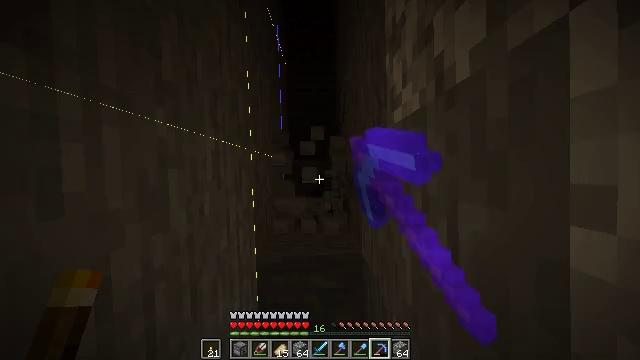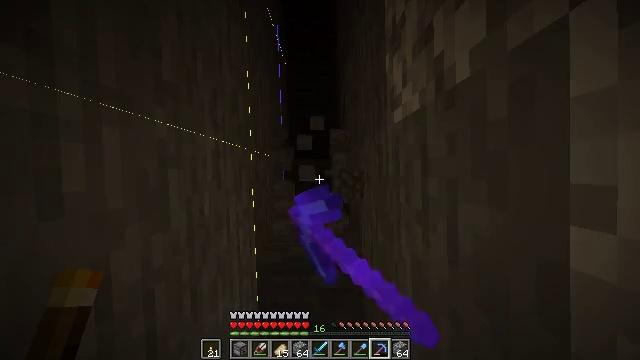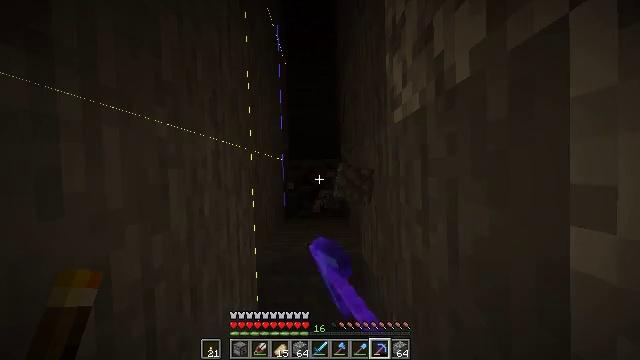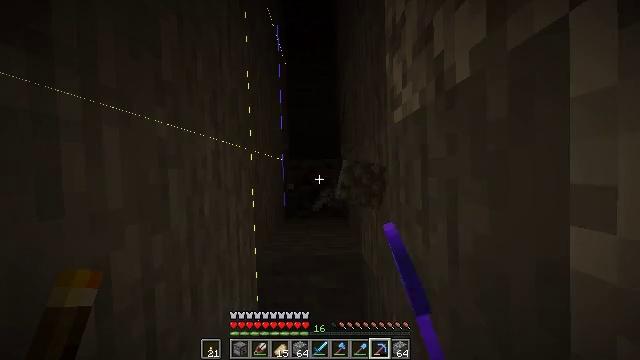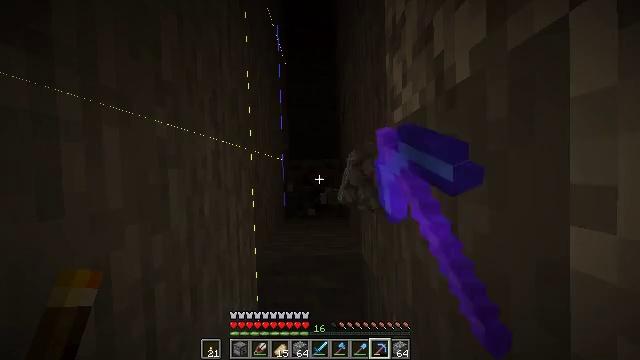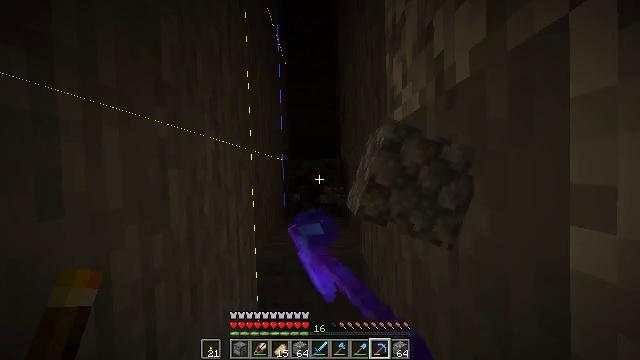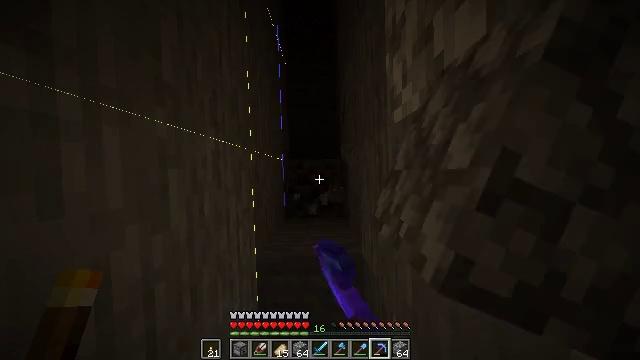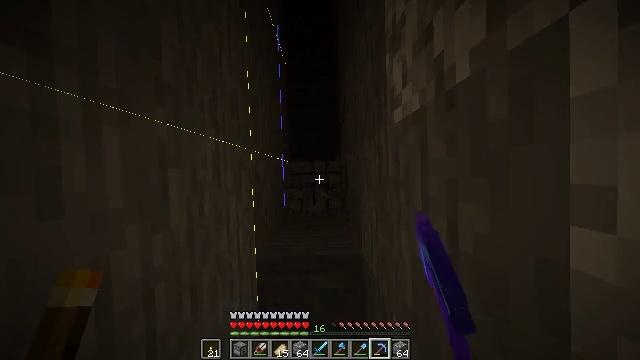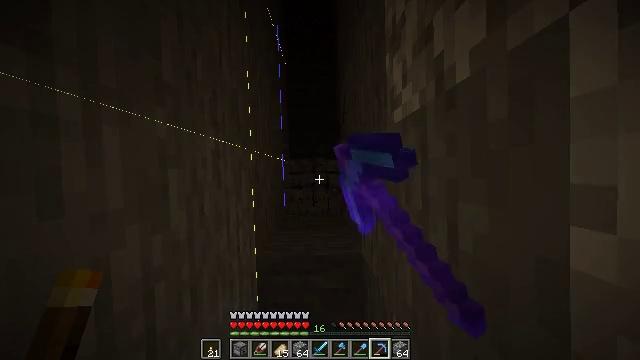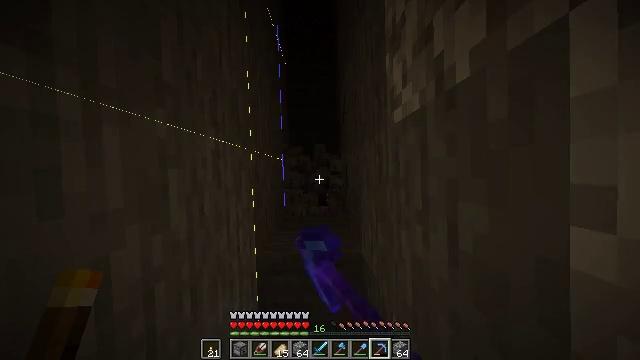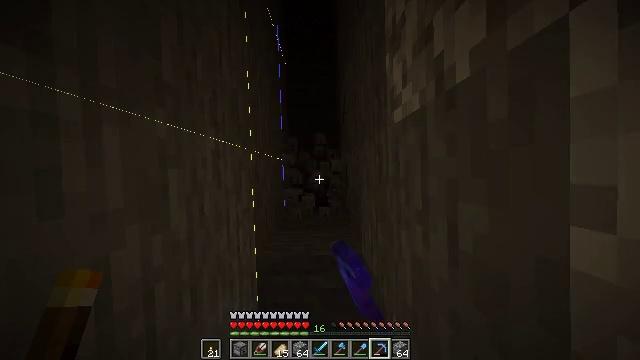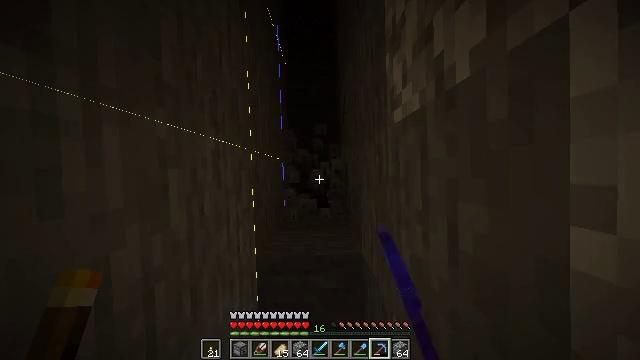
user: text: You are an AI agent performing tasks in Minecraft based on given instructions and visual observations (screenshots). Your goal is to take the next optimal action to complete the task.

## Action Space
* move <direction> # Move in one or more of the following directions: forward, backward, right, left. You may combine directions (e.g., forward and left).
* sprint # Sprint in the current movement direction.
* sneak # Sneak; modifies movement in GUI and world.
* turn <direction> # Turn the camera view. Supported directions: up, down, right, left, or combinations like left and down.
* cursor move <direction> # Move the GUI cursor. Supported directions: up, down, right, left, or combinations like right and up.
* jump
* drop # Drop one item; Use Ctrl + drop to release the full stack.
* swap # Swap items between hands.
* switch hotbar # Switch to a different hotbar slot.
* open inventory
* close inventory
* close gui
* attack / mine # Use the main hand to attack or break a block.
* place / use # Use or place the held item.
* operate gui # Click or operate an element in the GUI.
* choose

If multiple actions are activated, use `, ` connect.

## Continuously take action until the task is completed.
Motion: motion action
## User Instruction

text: Find and mine the coal ore.
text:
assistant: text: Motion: attack / mine
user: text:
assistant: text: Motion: attack / mine
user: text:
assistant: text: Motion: attack / mine
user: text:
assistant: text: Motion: attack / mine
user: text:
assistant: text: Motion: attack / mine
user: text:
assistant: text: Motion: attack / mine
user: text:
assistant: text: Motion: attack / mine
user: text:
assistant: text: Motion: attack / mine
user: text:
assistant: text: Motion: attack / mine
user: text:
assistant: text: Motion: attack / mine
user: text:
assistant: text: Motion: attack / mine
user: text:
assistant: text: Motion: attack / mine